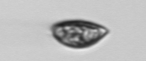
Label: Prorocentrum_triestinum